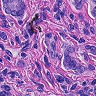
Metastatic tissue present: yes